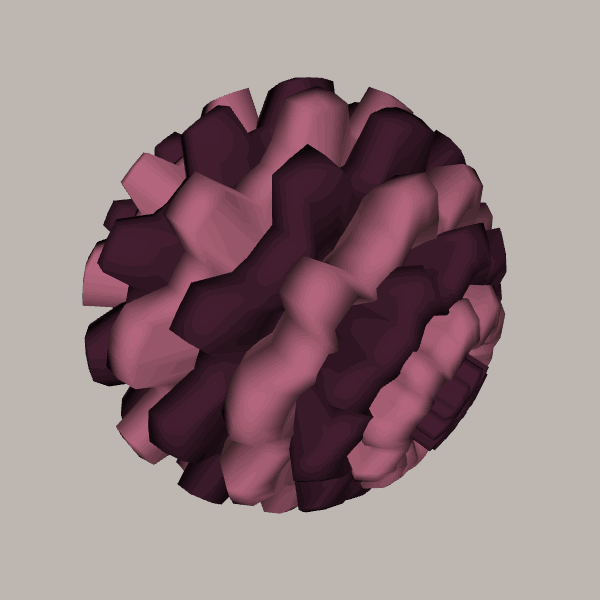
Background: light